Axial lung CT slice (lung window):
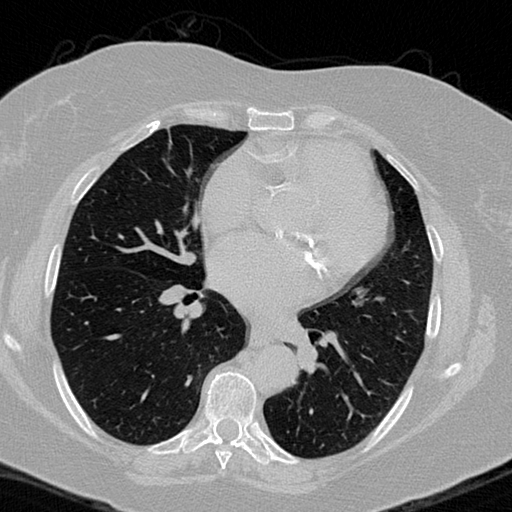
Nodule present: no